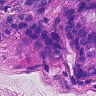
Metastatic tissue present: yes